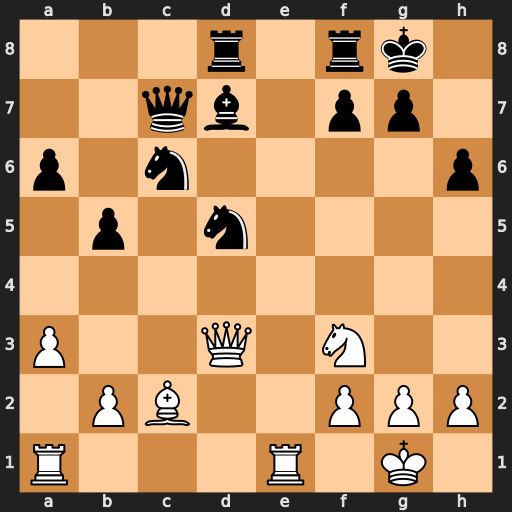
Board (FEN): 3r1rk1/2qb1pp1/p1n4p/1p1n4/8/P2Q1N2/1PB2PPP/R3R1K1
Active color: w
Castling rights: -
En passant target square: -
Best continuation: Qh7#